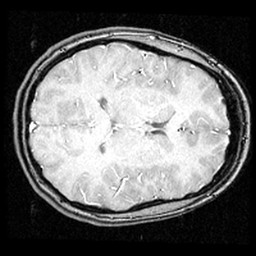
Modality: inplaneT1
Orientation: axial
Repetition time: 0.2 s
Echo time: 0.0036 s